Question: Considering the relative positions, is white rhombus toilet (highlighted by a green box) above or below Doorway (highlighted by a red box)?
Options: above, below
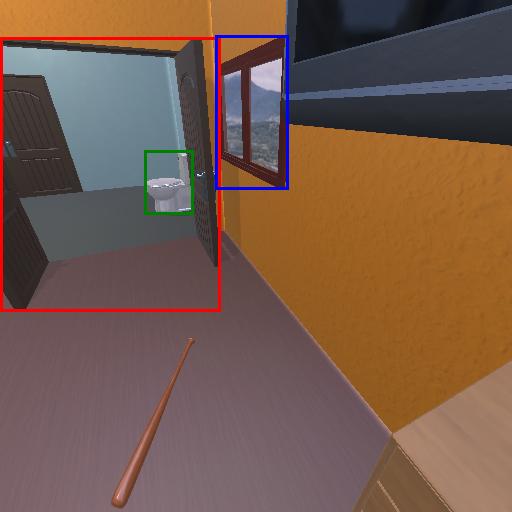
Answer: above